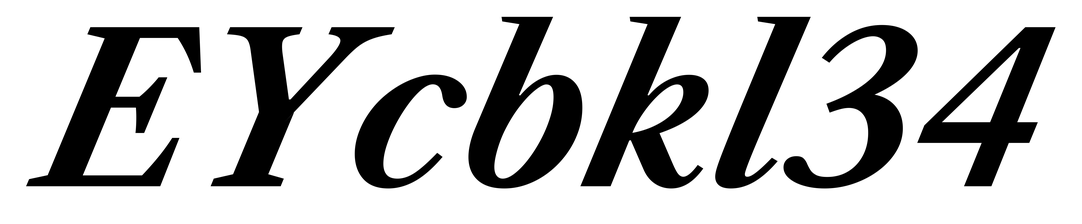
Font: LibreCaslonText-Italic_Bold_Italic